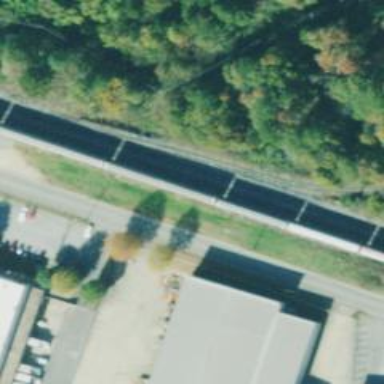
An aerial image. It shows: Railway track.